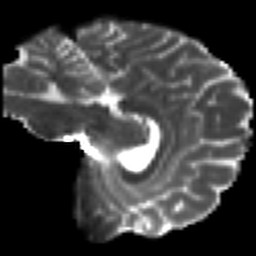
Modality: T2w
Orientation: sagittal
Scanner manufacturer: siemens
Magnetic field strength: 3 T
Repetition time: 7.8 s
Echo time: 0.09 s